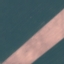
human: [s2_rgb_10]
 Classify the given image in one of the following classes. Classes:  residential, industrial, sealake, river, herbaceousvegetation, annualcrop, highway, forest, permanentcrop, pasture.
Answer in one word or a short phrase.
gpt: AnnualCrop